Question: Problem is, how to disable selectable on PAST DATES in fullcalendar's month/week view.
I want to user not allowed to click/select the on past dates.

'''
selectable: true,
selectHelper: false,
select: function(start, end, allDay) {
var appdate = jQuery.datepicker.formatDate('<?php echo $DPFormat; ?>', new Date(start));
jQuery('#appdate').val(appdate);
jQuery('#AppFirstModal').show();
},
eventRender: function(event, element, view)
{
var view = 'month' ;
if(event.start.getMonth() !== view.start.getMonth()) { return false; }
},
'''
But its not working though.
I tried bellow CSS too and this help me to hide past date text only, but selectable is still working on pastdate box.
'''
.fc-other-month .fc-day-number {
display:none;
}
'''
I am really stuck with this problem. Please someone help me out.
Thanks...
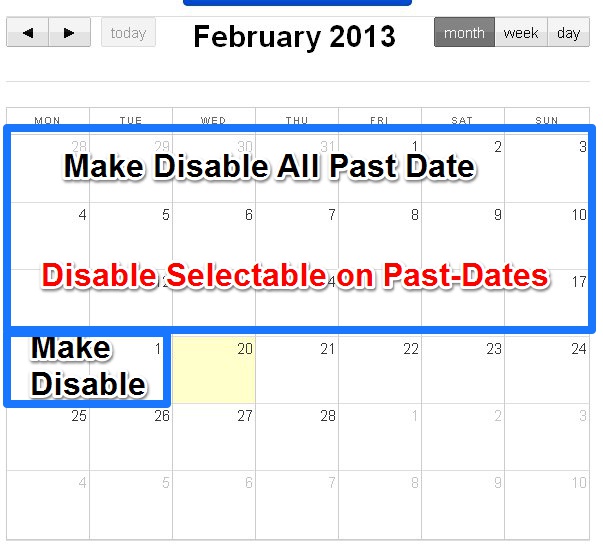
Answer: I have done this in my fullcalendar and it's working perfectly.
you can add this code in your select function.
'''
select: function(start, end, allDay) {
var check = $.fullCalendar.formatDate(start,'yyyy-MM-dd');
var today = $.fullCalendar.formatDate(new Date(),'yyyy-MM-dd');
if(check < today)
{
// Previous Day. show message if you want otherwise do nothing.
// So it will be unselectable
}
else
{
// Its a right date
// Do something
}
},
'''
I hope it will help you.